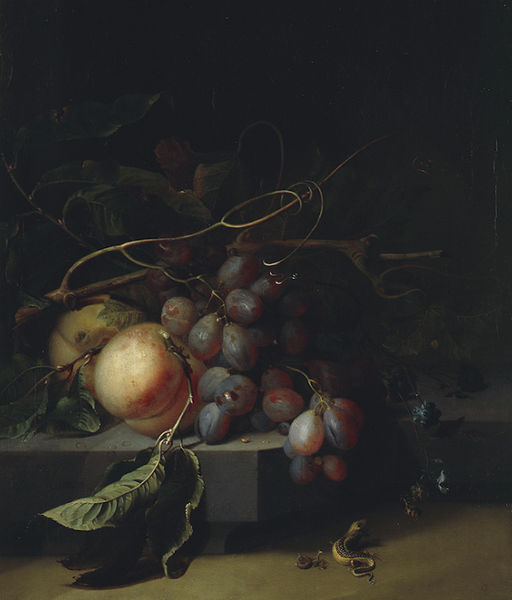
Titel: Fruchtstilleben mit Eidechse
Künstler: Abraham Mignon
Standort: Karlsruhe
Institution: Staatliche Kunsthalle Karlsruhe
Schlagwörter: blue, oil, red, black, dark, gold, gray, green, painting, yellow, picture, brown, wood, apple, food, fruit, nature, orange, baroque, light, plants, purple, shadow, realism, photo, dead, grape, peach, letter, still life, schwarz, leaves, watercolor, art, shiny, animal, branches, leaf, steam, paint, dutch, leave, stilleben, grapes, ast, dish, contrast, darkness, branch, realistic, vine, vines, bowl, snake, stem, aple, fruits, stillife, naturalistic, apples, symbolic, pear, stillleben, peaches, lizard, vanitas, veins, trauben, aplle, object, twig, plum, 17th century, lead, pears, stems, pest, juice, apfel, fuit, berries, matte, vein, snail, pfirsich, nectarine, lizzard, salamander, newt, shriveled, edible, dim light, eidechse, apricot, fuits, dart, grapevine, lizards, reptiles, leef, iguana, stll life, traube, leafe, sill life, transience